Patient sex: M
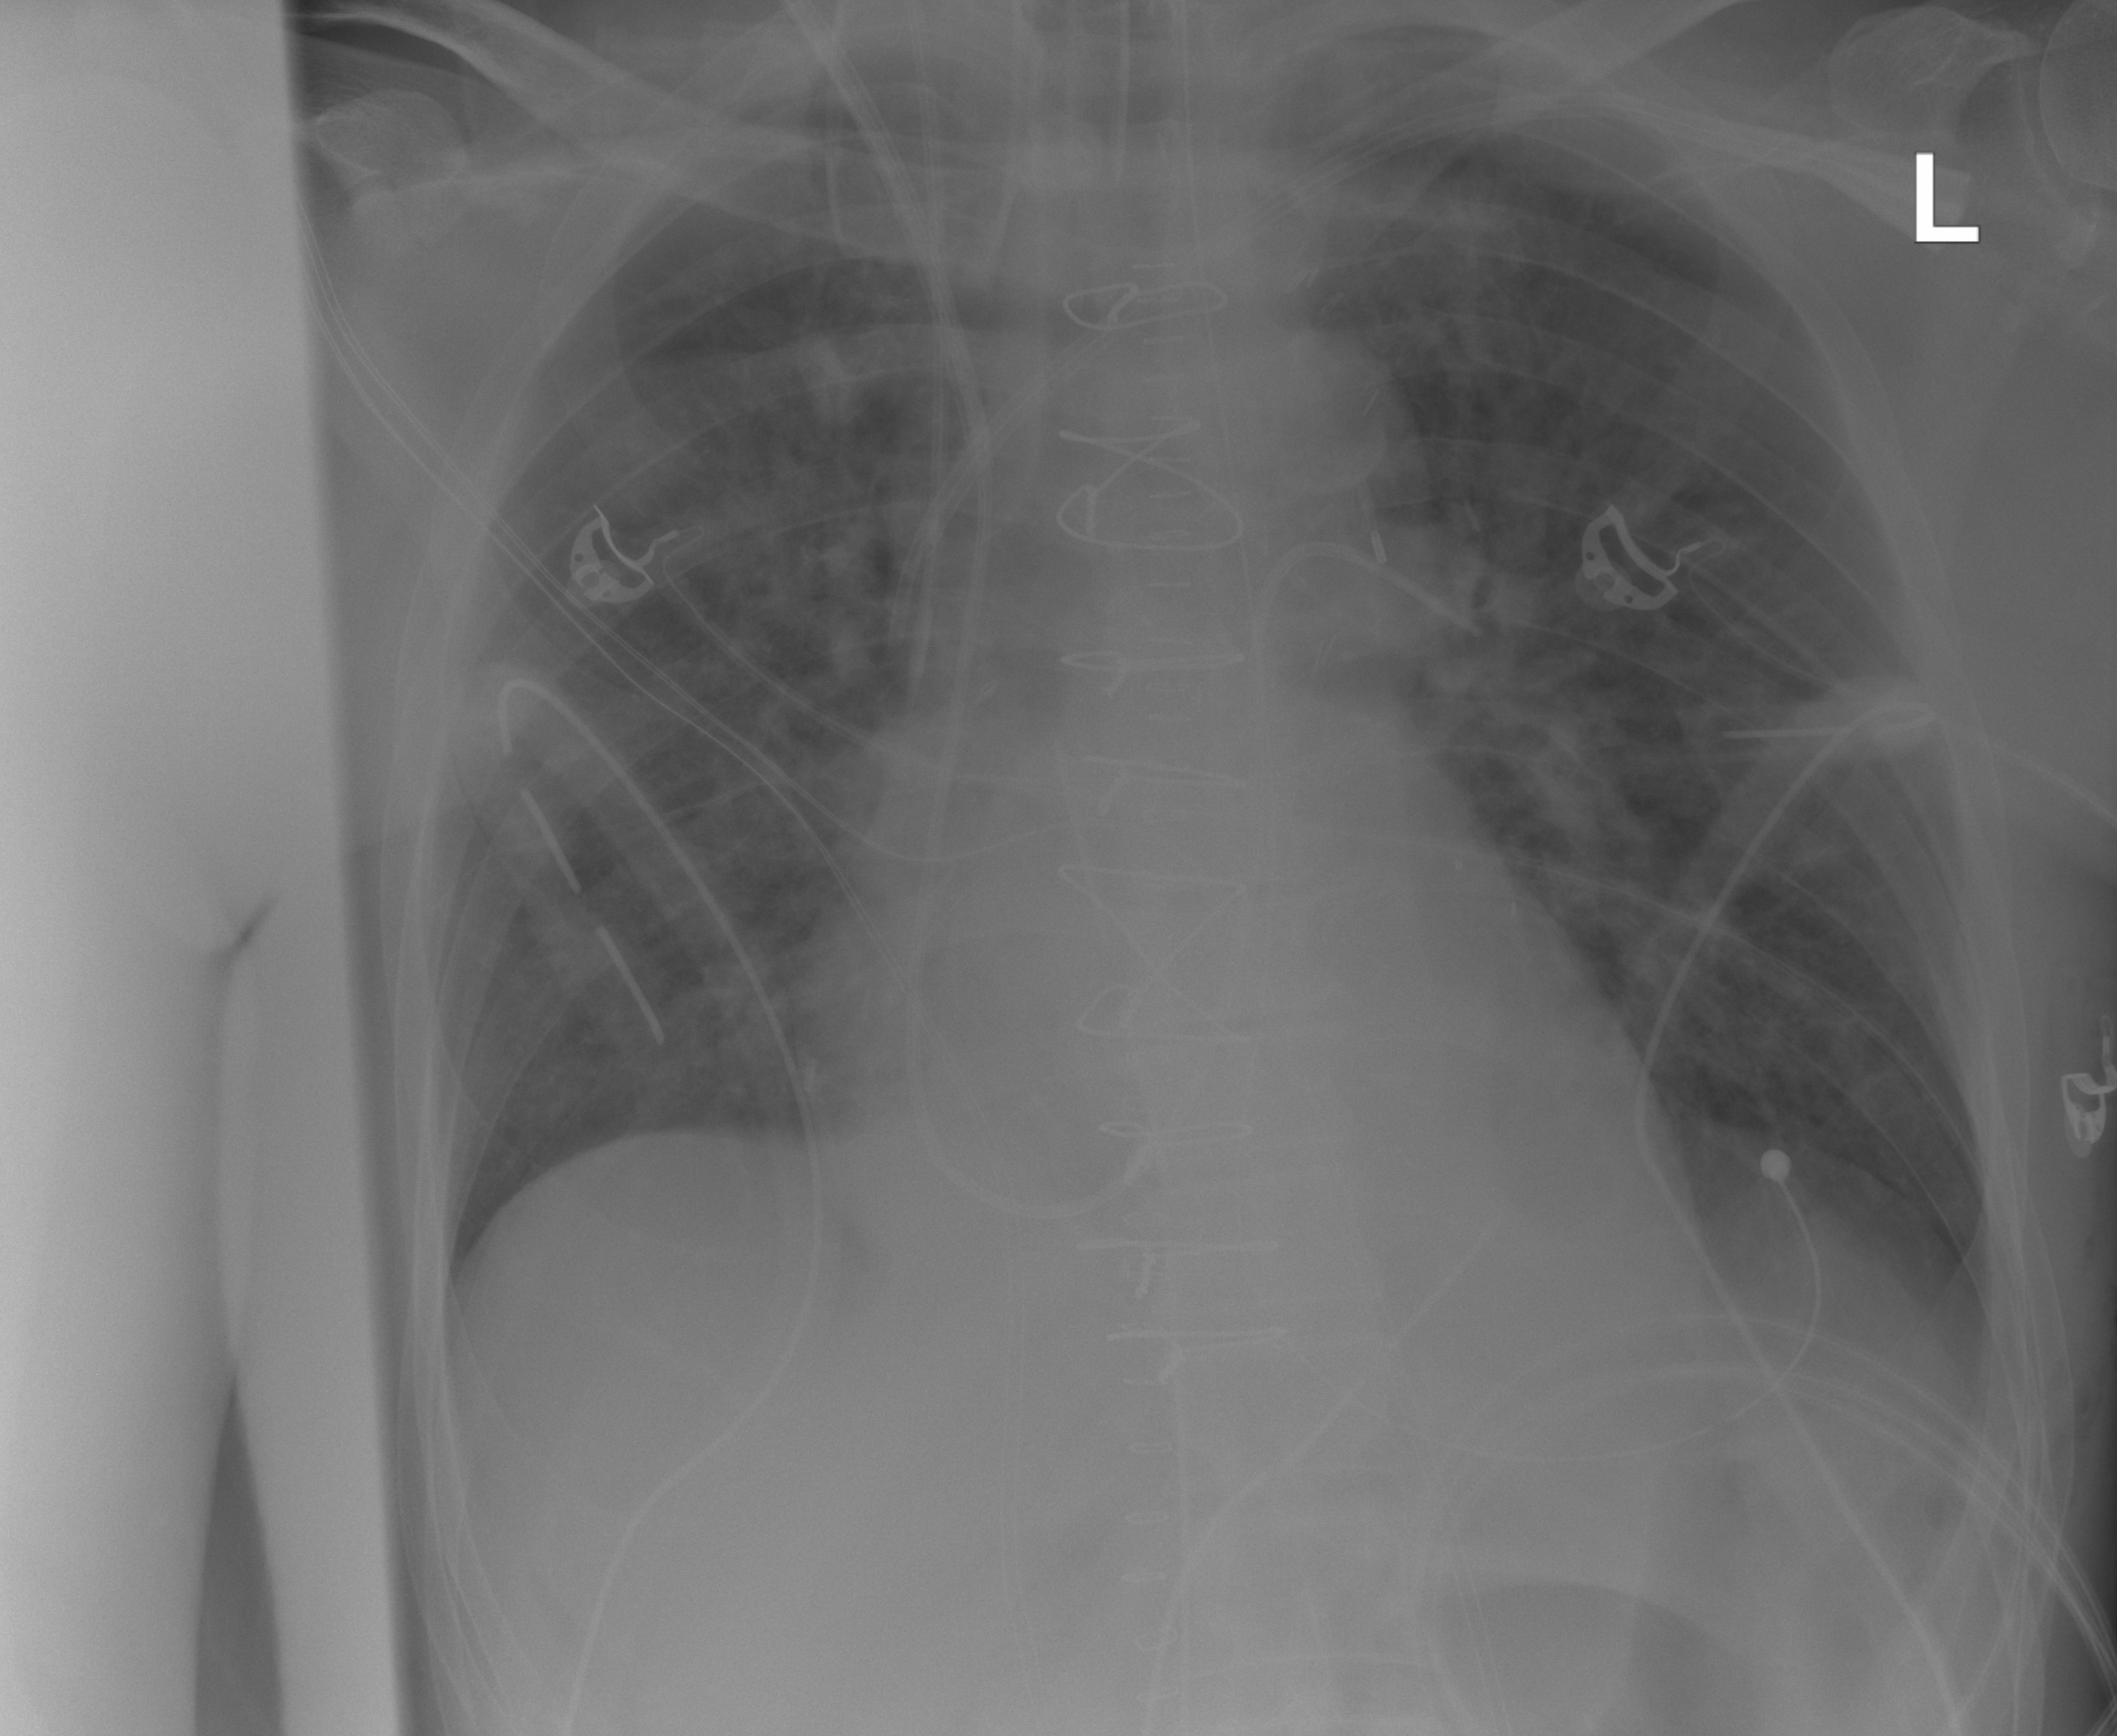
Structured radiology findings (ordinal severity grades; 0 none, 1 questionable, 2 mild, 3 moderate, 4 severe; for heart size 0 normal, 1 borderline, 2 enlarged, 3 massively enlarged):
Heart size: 0
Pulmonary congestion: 2
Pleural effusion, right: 2
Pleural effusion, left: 2
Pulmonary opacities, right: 3
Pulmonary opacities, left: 3
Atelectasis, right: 2
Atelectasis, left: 2